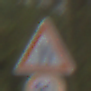
Verkehrszeichen: EinseitigVerengteFahrbahnRechts
Zusatzzeichen unten: Geschwindigkeit90
Umgebung: Outdoor, Urban
Tageszeit: MorningAfternoon
Wetter: PartlyCloudy
Licht: Natural
Jahreszeit: NotSpecified
Kontrast: LowContrast